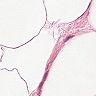
Metastatic tissue present: no